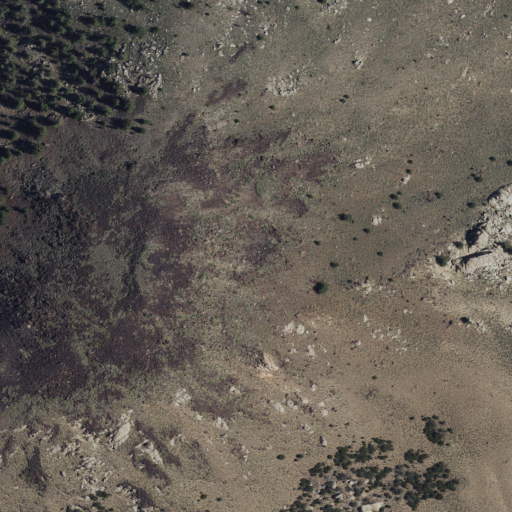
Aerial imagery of mountain in California named Station Peak containing shrub and evergreen forest